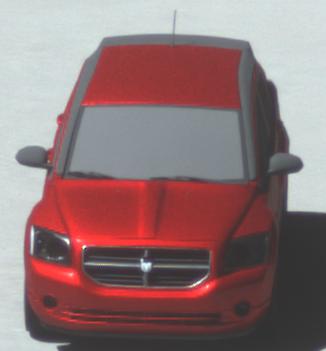
Make: Dodge
Model: Caliber 1.8
Detailed model: Caliber
Model produced from: 2006/06
Model produced until: 2009/03
Doors: 5
Color: red
Road condition: dry road
Daytime: midday
Contrast: medium contrast